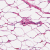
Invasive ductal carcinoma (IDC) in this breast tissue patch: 0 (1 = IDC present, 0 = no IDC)